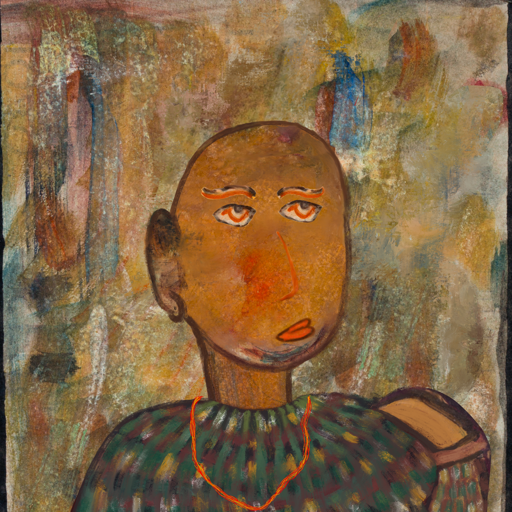
Background: Pipe, Head And Neck Side: Pipe, Face Side: Experience, Bust: After_Raid, Hair Side: Blank, Head Accessory: Blank, Second Necklace: Gypsy_Mother_2, Necklace: Blank, Baby: Blank